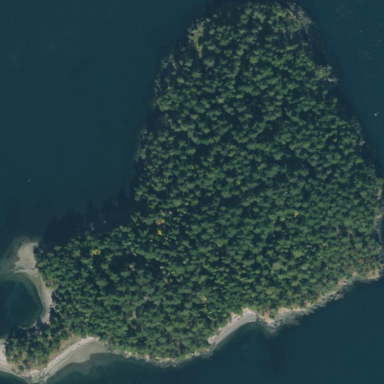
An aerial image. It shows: Islet along the coastline.